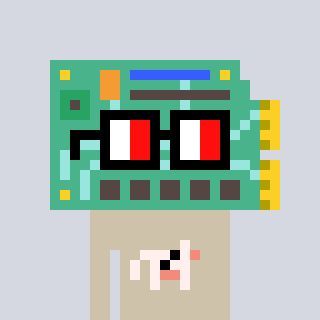
a pixel art character with square glasses with black frames and red eyes, a chipboard-shaped head and a bege-colored body on a cool background